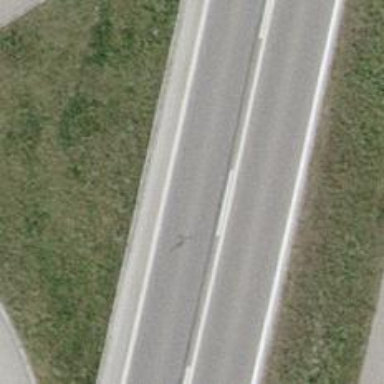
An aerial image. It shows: Primary road with asphalt surface.